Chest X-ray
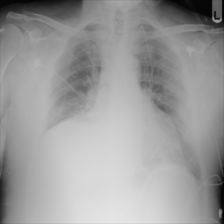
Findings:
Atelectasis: negative
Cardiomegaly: negative
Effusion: negative
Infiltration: negative
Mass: negative
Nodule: negative
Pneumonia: negative
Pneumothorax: negative
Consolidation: negative
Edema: negative
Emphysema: negative
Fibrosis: negative
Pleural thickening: negative
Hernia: negative